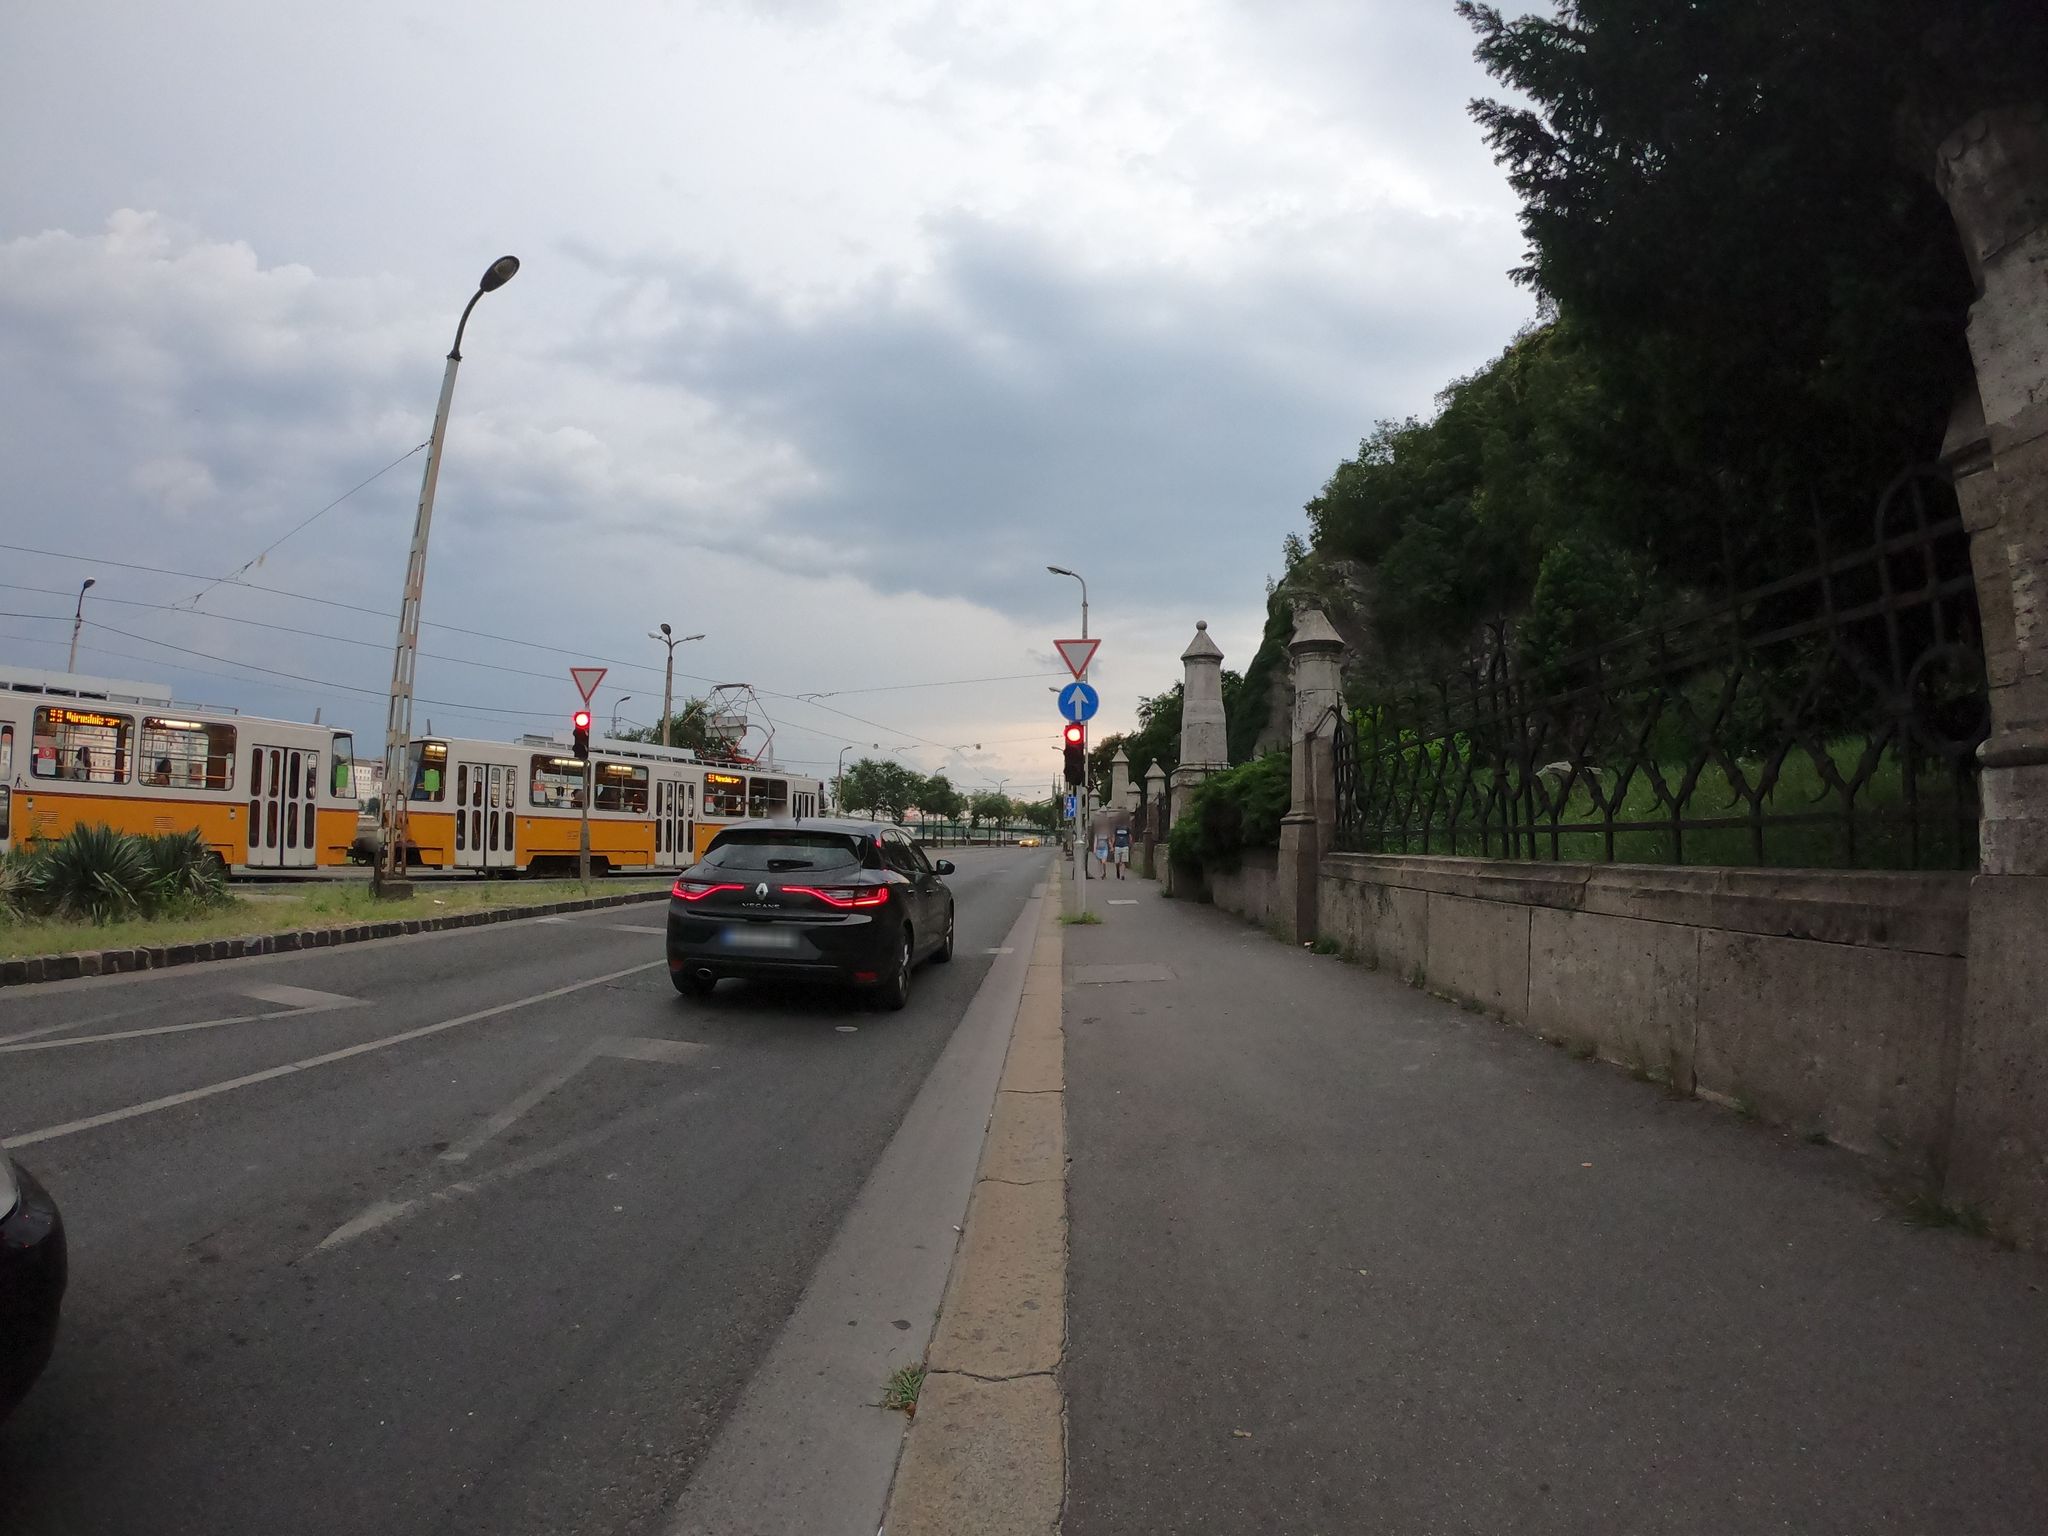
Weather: cloudy
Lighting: day
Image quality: good
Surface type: cycling surface
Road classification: footway
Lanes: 2
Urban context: urban centre
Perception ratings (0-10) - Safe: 8.04, Lively: 3.87, Beautiful: 5.9, Boring: 4.52, Depressing: 2.95, Wealthy: 2.12